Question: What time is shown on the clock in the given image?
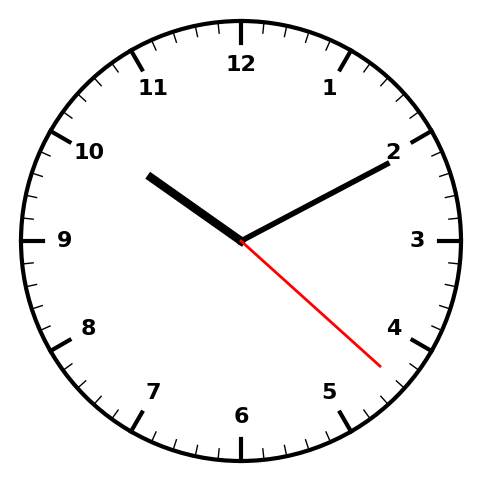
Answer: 10:10:22